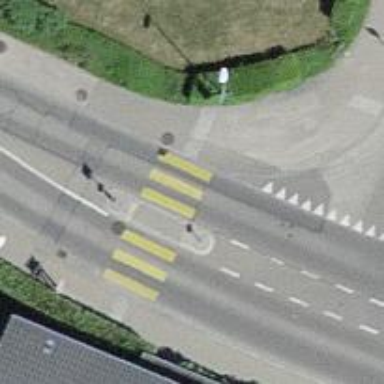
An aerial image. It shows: Uncontrolled crossing with pedestrian island.